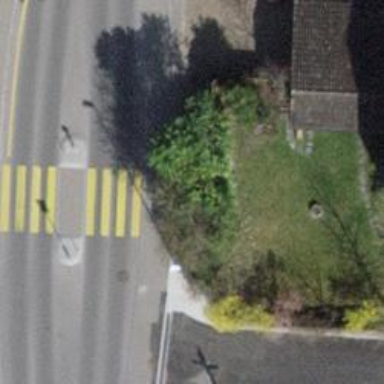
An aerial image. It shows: Kerb barrier.